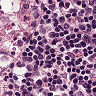
Metastatic tissue present: no